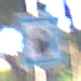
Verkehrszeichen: LadestationFuerElektrofahrzeuge
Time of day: MorningAfternoon
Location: Outdoor (Suburban)
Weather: Clear
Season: NotSpecified
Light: Natural